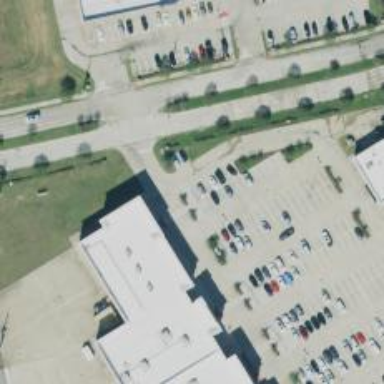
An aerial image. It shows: Parking space.